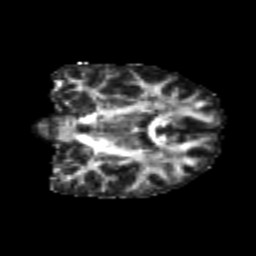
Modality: FA
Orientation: coronal
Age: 22
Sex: female
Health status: healthy
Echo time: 0.074 s